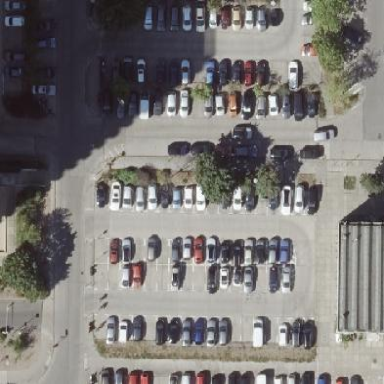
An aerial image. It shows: Concrete parking area.